Interaction volume radius: 10 \u00c5
Interaction volume height: 15 \u00c5
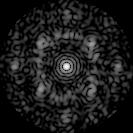
Disorder parameter: 0.6593